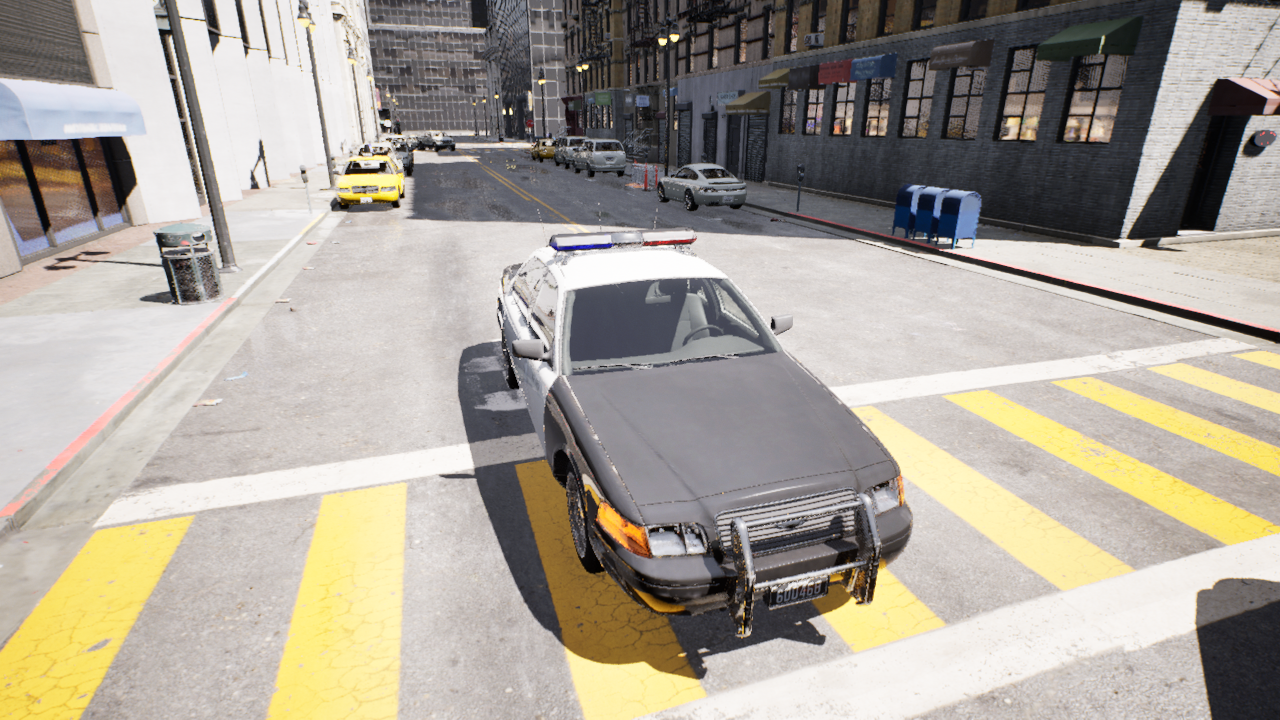
Venue: residential
Lighting: clear day
Vehicle rig: sedan